Question:
Hi, friends:
I have a vb.net datagridview which datasource is a datatable. When the user deletes a row in datagridview, it is removed from datagridview and from datatable, but when I debug the data from datatable I can see a deletion symbol (see image) in every datatable's cell. The problem is that I use this datatable to fill a ReportDataSource, and when I create the report, the rows below the deleted row doesn't show. An example:
Row1: "Some cool name", " some cool data"
Row2: "Some cool name2", "some cool data2"
Row3: "some cool nama3", "some cool data3"
If user deletes Row2, I can see in datagridview is deleted, and in datatable is deleted too, but this makes an error in the ReportDataSource and data doesn't show properly.
Does any one of you, guys, how can I overcome this?
This must be very simple, there must be a method to refresh de datasource after the deletion.
Thank you very much
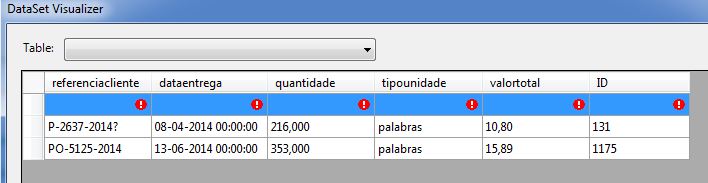
Answer: The solution was very simple, but not so simple to find out. Let's say your datagridview it's called dgv1. You just have to add this line in the dgv1.UserDeletedRow event
dgv1.DataSource.acceptchanges
And that's it.
Two days spent just for one line. The beauty of Programming ;)